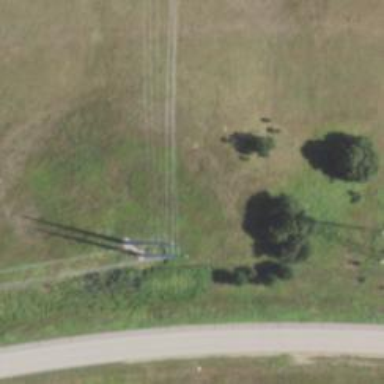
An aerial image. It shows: Power tower.